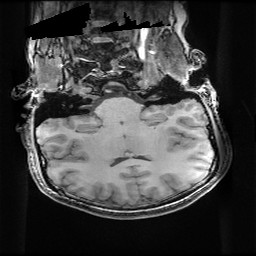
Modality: T1w
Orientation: sagittal
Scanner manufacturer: ge
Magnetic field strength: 3 T
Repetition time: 0.009184 s
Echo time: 0.00368 s